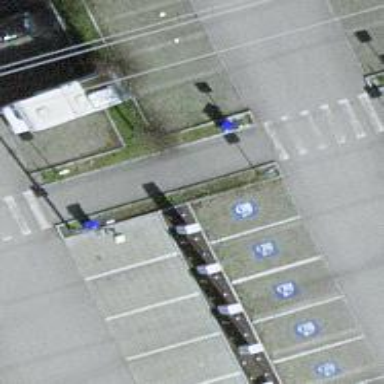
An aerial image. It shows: Charging station.